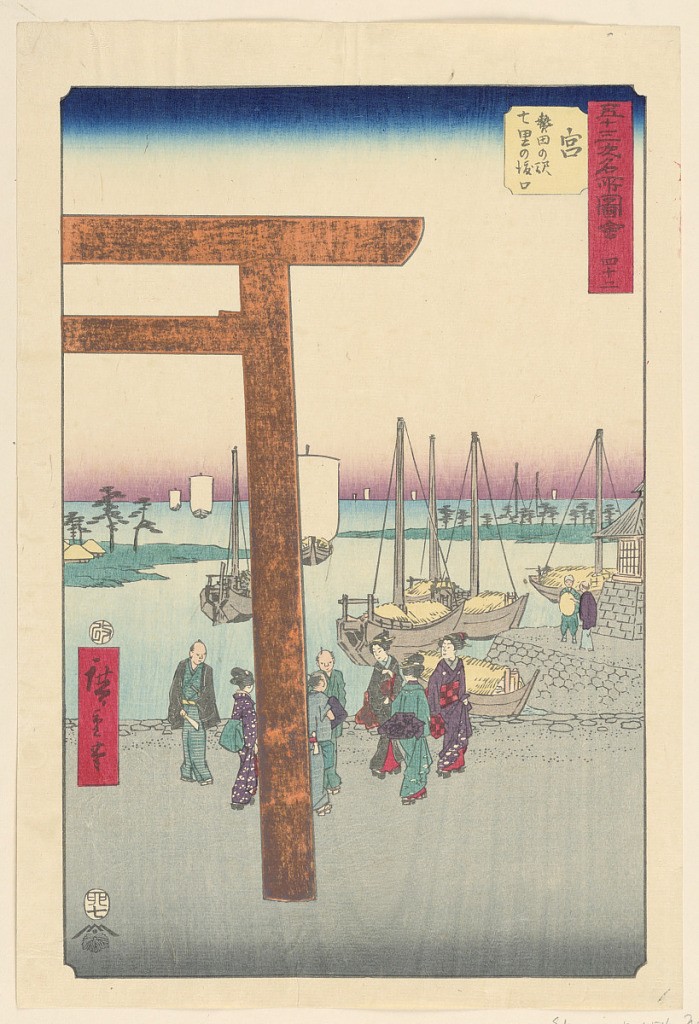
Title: Miya: Atsuta Terminal of the Shichiri Ferry (Miya: Atsuta no eki Shichri no watashiguchi) from the Series 53 Stations of the Tokaido
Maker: Ando Hiroshige, Japanese, 1797–1858
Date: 1797-1858
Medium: Woodblock print in colored ink on paper
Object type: Print
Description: Half of a torii divides the print in half. This welcome sign hints that the gathering in the scene is a welcoming of sorts. Women finely dressed in kimonos are greeting men who are also well adorned in kimonos. Behind them are boats docked for the evening. Out on the purple horizon are ships sailing away.